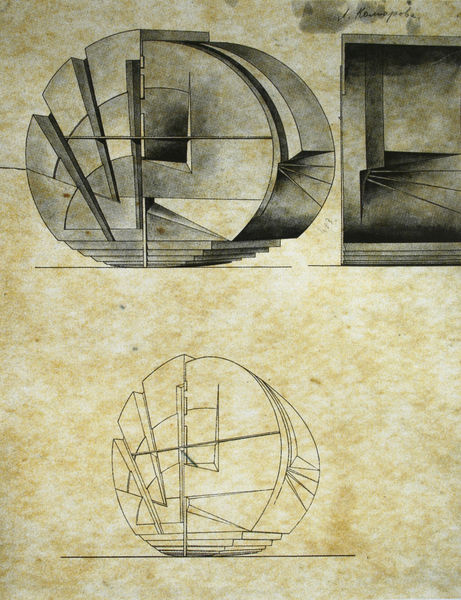
Titel: Definition von Masse und Gewicht
Künstler: Lidija Komarowa
Standort: Moskau
Institution: Staatliches Architekturmuseum
Schlagwörter: schatten, braun, grau, zeichnung, kreis, rund, skulptur, schrift, umrisse, ansicht, linien, rad, seitenansicht, metall, stufen, maschine, linie, form, kugel, entwurf, flecken, erfindung